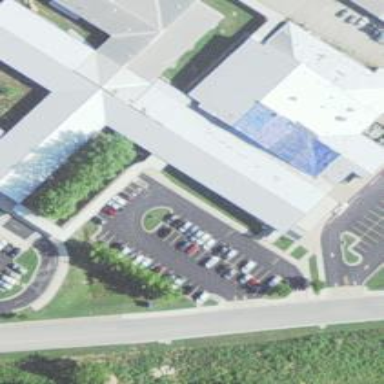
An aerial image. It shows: School.